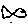
Label: fish